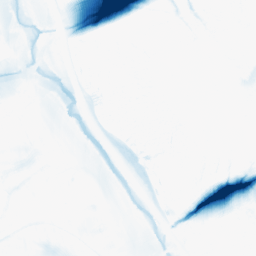
Category: morphological
Decomposition family: morphological_ellipse
Decomposition parameters: operation: closing
width: 50
height: 20
Upsampling method: regularized
Upsampling parameters: scale: 2
lambda_reg: 0.01
Upsampling scale: 2